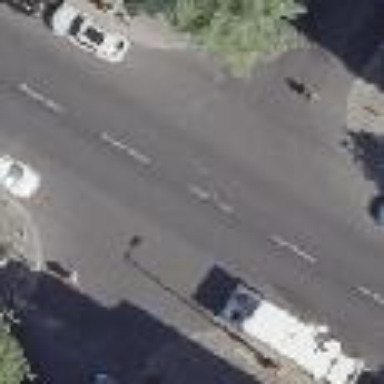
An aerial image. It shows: Junction on tertiary road.